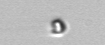
Label: nanoplankton_mix